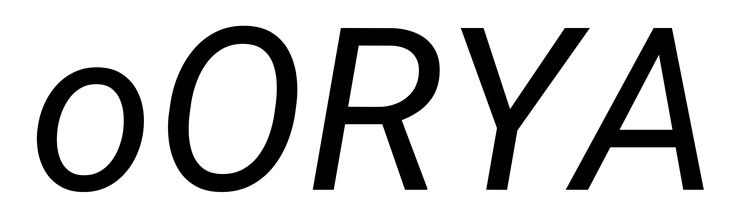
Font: Roboto-Italic_Italic